Field crop: maize
Growth stage: 2
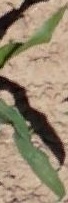
Species: maize